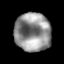
Tissue: prostate
Cell type: T cells
Senescence score: 0.3192
Nuclear area (px): 1361
Mean DAPI intensity: 144.355